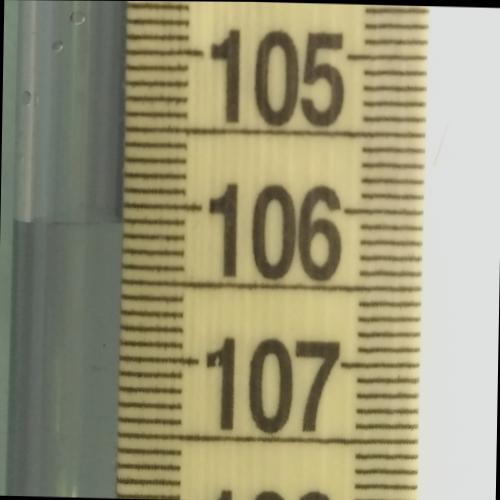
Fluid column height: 106.1 cm